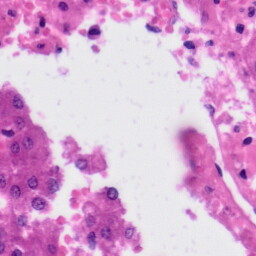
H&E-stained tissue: Liver